Question: How can you know what value the different registers get when I am running the program? like we see in , after line 8 the R30 register(Z-Pointer) is changed to 0x94 and if I run one more line R29 become 0x01. but R28 and R31 have no value change.
'''
.cseg
.org 0
rjmp start
.org 0x46
start:
ldi r31,high(tabell*2)
ldi r30, low(tabell*2) //line 8
ldi r29,high(behandlet)
ldi r28,low(behandlet)
tabell:
.db 0xc2,0x09,0x64,0xab
.db 0x73, 0x01, 0x0c, 0xfb
.dseg
.org 0x100
behandlet:
.byte 8
'''

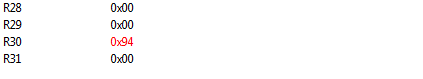
Answer: Not sure what you are confused about. Just figure out the address of the symbols involved, and apply the given operations. Finally place the result into the given destination register.
Line 8: 'ldi r30, low(tabell*2)' Okay, so we need to figure out the address of 'tabell'. Since 'start' is at '0x46' and this is program memory, each instruction counts as 1. Thus, 'tabell' is at '0x4A'. Multiplying by 2 gives us '0x94', and taking the low byte is a no-op obviously. So that's why 'r30' changes to '0x94'.
Next line: 'ldi r29,high(behandlet)' That's even simpler, since 'behandlet' is directly after an 'org 0x100', so that is its address. Taking the high byte of that is obviously '0x01'.
'r28' and 'r31' don't change, since they are already zero, and the respective instructions also load them with zero. See above for why 'high(tabell*2)' and 'low(behandlet)' are both '0'.